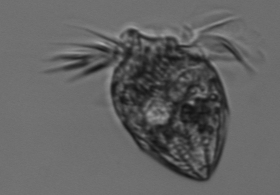
Label: Strombidium_morphotype1